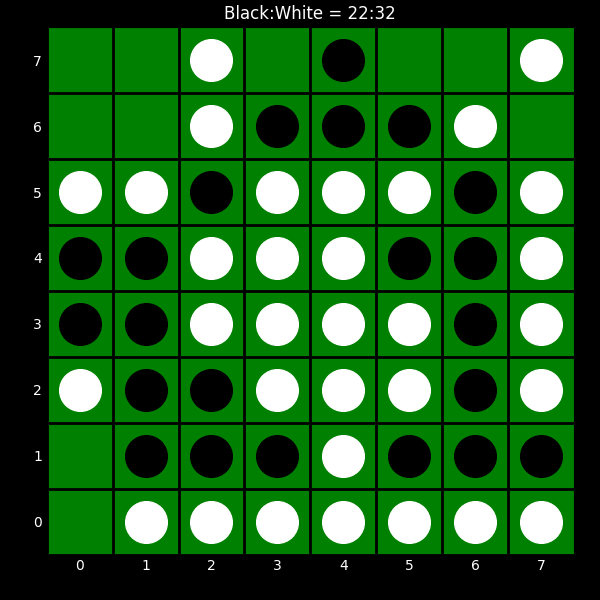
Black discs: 22
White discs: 32